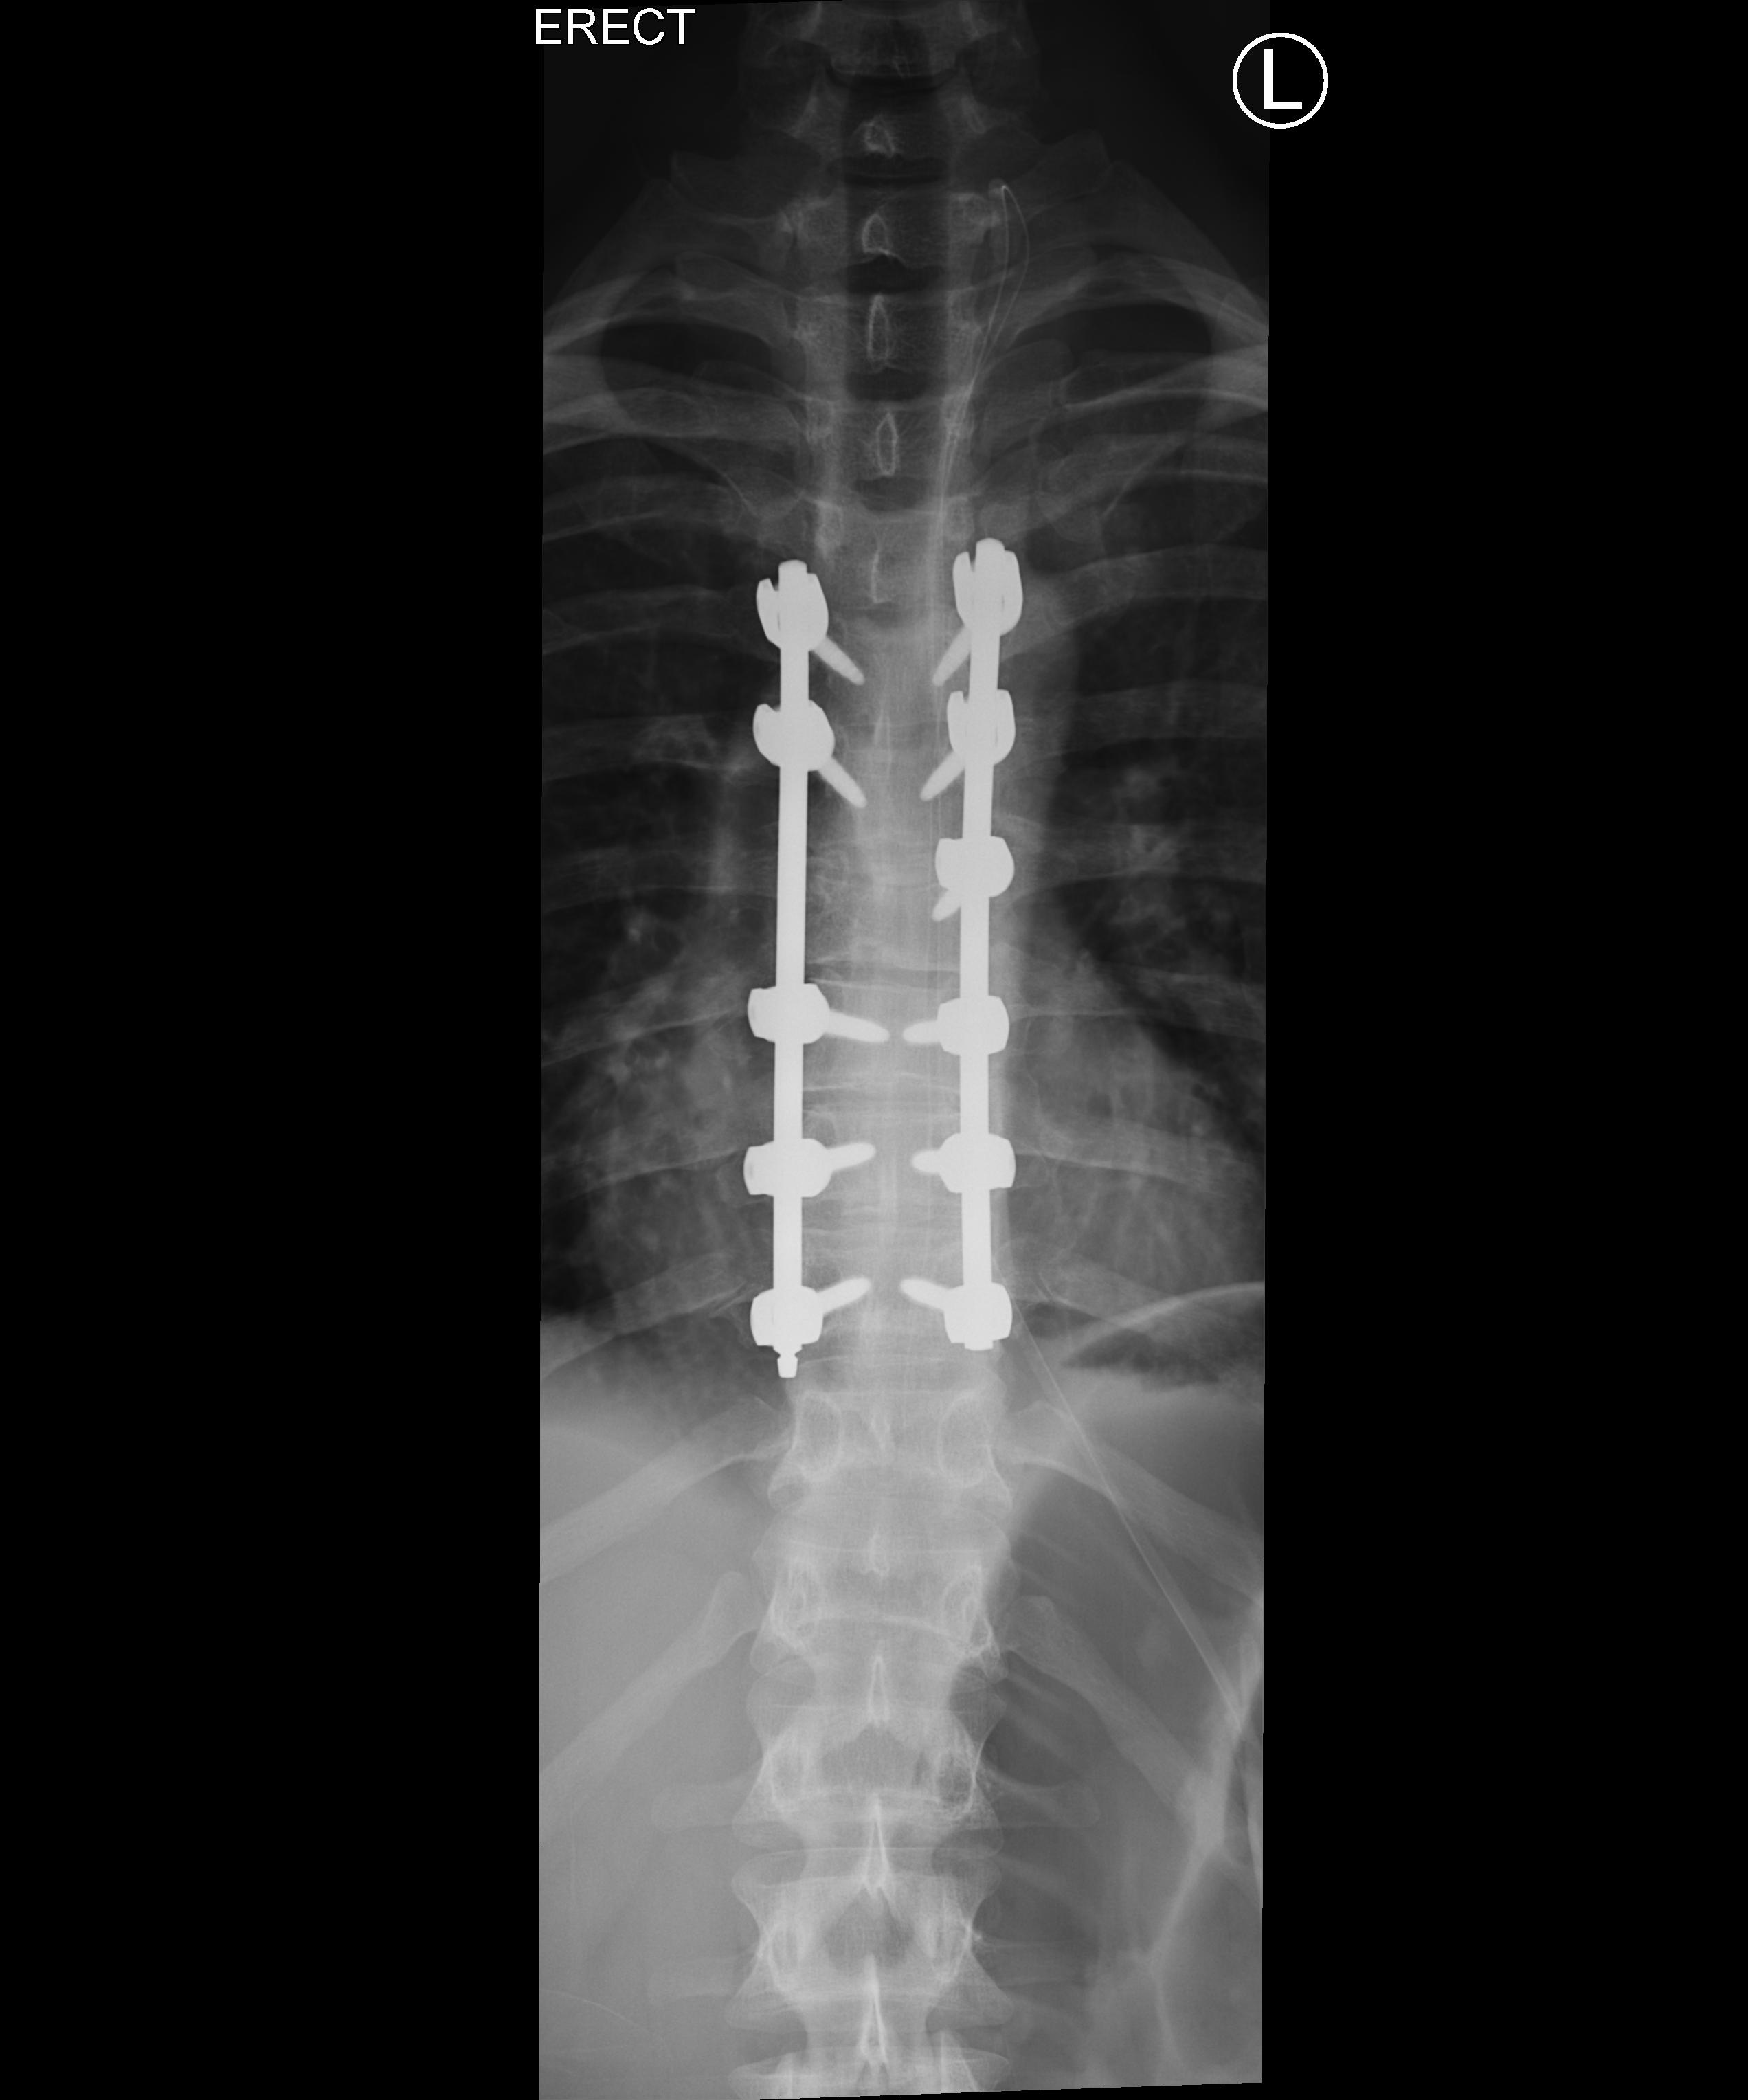
View: AP
Implant manufacturer: medtronic solera